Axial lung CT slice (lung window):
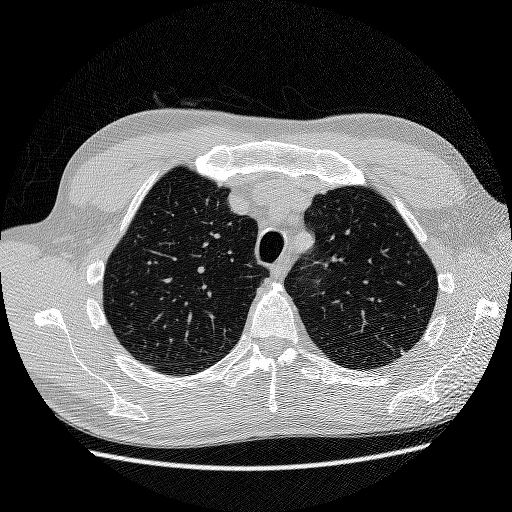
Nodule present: no